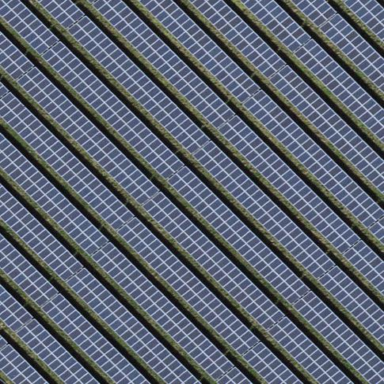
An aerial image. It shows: Solar photovoltaic panel generator.